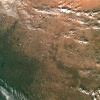
Label: land